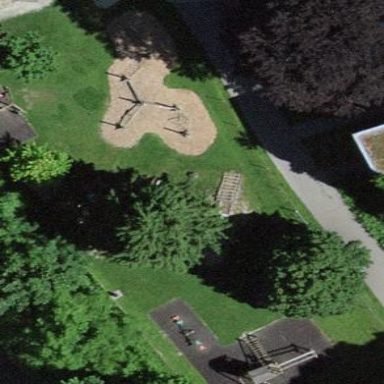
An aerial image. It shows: Grassy playground.